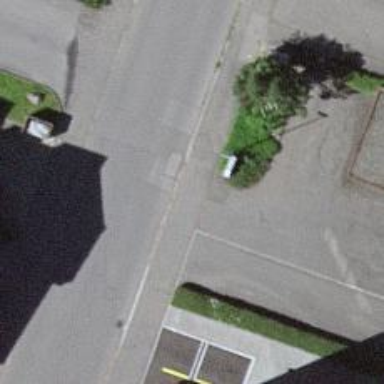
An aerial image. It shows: Unmarked road crossing.